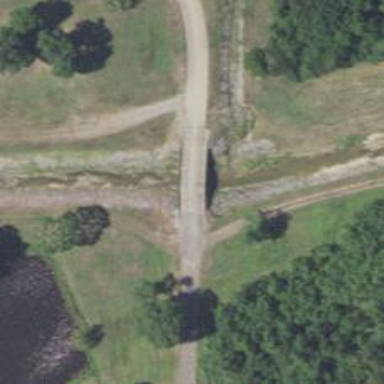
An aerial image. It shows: Unclassified road on bridge.